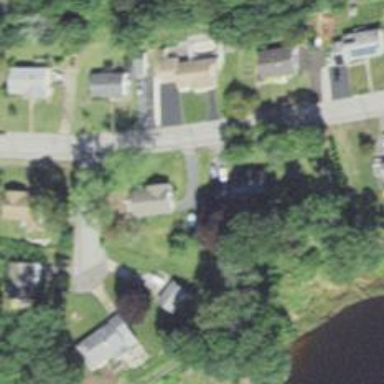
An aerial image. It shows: Residential driveway serving as service road.